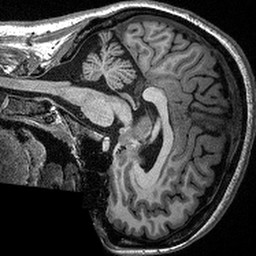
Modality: T1w
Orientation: sagittal
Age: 32
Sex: female